Question: I'm upgrading a ('.NET') which does the following :
1. Loads Plugins
2. Connects them to the appropriate Data Source
3. Launchs the Plugins
4. Displays the results
All the plugins implement the same Interface : 'IPlugin'and each one is launched in a separate 'BackGroundWorker'. All the 'BackgroundWorkers' are managed by a module called 'Host'.
My problem is the 'Errors/Exceptions Handling'. The engine is already deployed and I want to find an elegant way to handle the 'Errors/Exceptions' that could be thrown when the plugins run. Some 'Exceptions' are caught in the plugins but not all of them.
I was thinking about a separate layer that could catch the errors and treat them for all the plugins.
I imagined a kind of 'Context' attached to each 'Plugin' which contain its progress level ('BackgroundWorker.ReportProgress'), its status, the thrown exceptions(using the 'RunWorkerCompletedEvent') but the errors are thrown only after the 'BackgroundWorker' stops. I would like to interrupt it when an exception is thrown.
I was also thinking that Aspect Oriented Programming could be a great way. I took a look on the net and found some framework like . But not sure if it could be appropriate in my case.
Here are more design details as requested :
- 'AbstractEnvChecker'

The application is a . After compiling the plugins, the generated 'DLL' are loaded and a List is displayed to the users in a simple Windows Form. The user selects then the plugins to launch and the 'Plugin.DoWork()' method is called.
And here is how the launches the selected Plugins :
'''
void LaunchPlugin(AbstractEnvChecker p_Plugin)
{
if (p_Plugin != null)
{
BackgroundWorker l_BackgroundWorker = new BackgroundWorker();
l_BackgroundWorker.WorkerReportsProgress = true;
l_BackgroundWorker.WorkerSupportsCancellation = true;
l_BackgroundWorker.DoWork +=
new DoWorkEventHandler(bw_DoWork);
l_BackgroundWorker.ProgressChanged +=
new ProgressChangedEventHandler(bw_ProgressChanged);
l_BackgroundWorker.RunWorkerCompleted +=
new RunWorkerCompletedEventHandler(bw_RunWorkerCompleted);
m_PluginByThreadMap.Add(l_BackgroundWorker, p_Plugin);
l_BackgroundWorker.DoWork += p_Plugin.DoWork;
l_BackgroundWorker.RunWorkerCompleted += new RunWorkerCompletedEventHandler(l_BackgroundWorker_RunWorkerCompleted);
l_BackgroundWorker.RunWorkerAsync(p_Plugin);
}
}
'''
Is 'AOP' an appropriate solution to add the Error Handling Layer ?
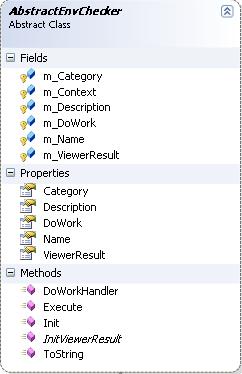
Answer: The simplest way would be to just wrap the 'IPlugin.DoWork()' method in a 'try/catch' clause. something like this:
'l_BackgroundWorker.DoWork += (o, e) => ExecutePlugin(o, e, p_plugin);'
'''
private void ExecutePlugin(object sender, DoWorkEventArgs e, IPlugin plugin)
{
try
{
plugin.DoWork(o, e);
}
catch (Exception e)
{
//do something with the error. disable the plugin maybe?
}
}
'''
If this work then using Spring just for the Error handling is a bit overkill in my opinion.
Something additional you could do is throwing a custom exception (e.g. a 'PluginException') and handle those globally in your Application, this can be achieved by attaching to:
'Application.ThreadException' and 'AppDomain.CurrentDomain.UnhandledException' events